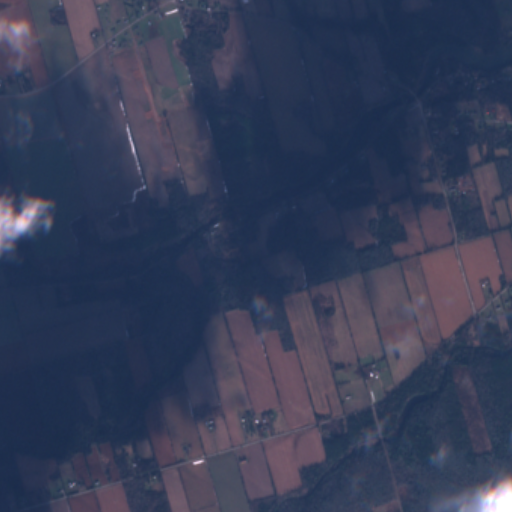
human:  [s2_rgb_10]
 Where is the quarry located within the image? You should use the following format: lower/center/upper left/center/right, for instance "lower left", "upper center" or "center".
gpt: The quarry is located in the upper right of the image.
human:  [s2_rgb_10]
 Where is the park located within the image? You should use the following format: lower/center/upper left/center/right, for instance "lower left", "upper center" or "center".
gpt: There is no park in the image.